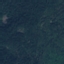
Land use / land cover: Forest